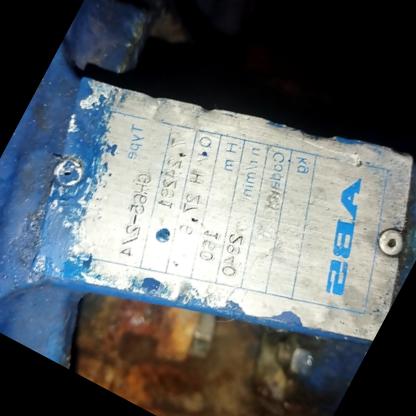
Klasa: tabliczka-znamionowa